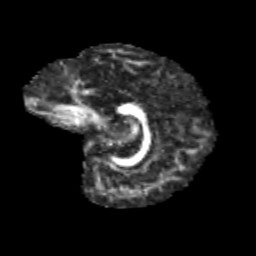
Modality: FA
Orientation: sagittal
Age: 10
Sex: male
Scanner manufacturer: siemens
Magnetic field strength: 3 T
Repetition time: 3.8 s
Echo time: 0.07 s